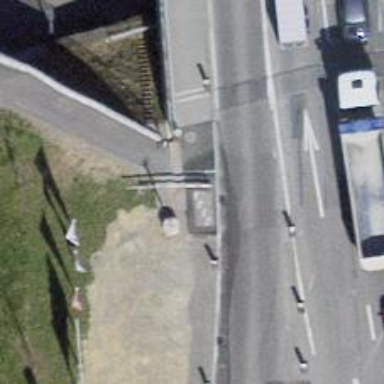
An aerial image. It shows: Paved footway.